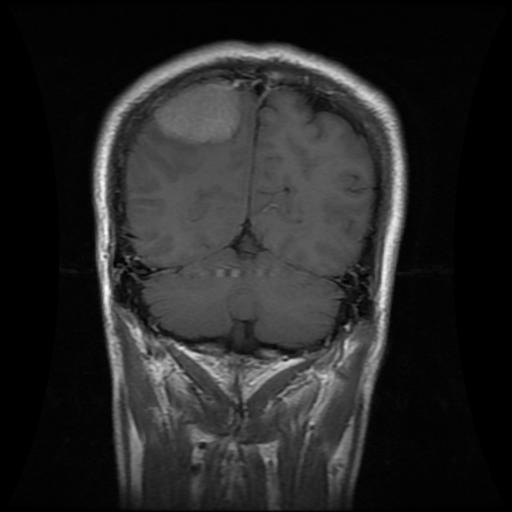
Label: meningioma